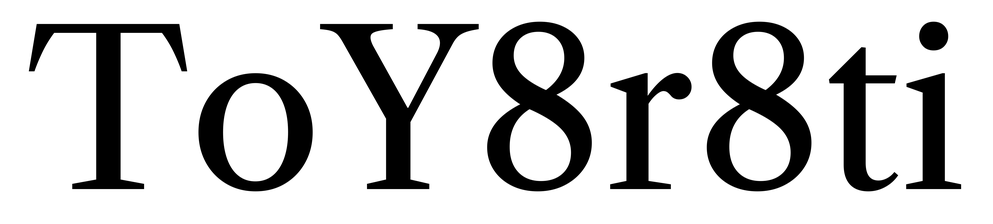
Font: LibreCaslonText_Regular